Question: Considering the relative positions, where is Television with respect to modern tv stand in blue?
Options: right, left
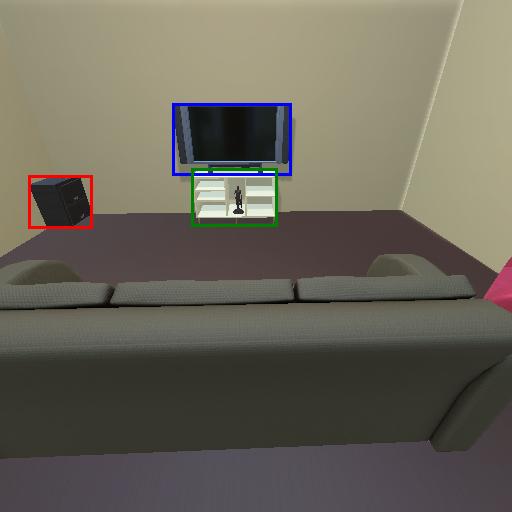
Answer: right